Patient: sex M, age 47
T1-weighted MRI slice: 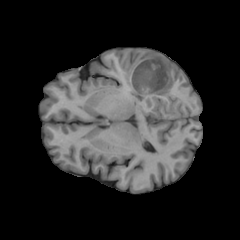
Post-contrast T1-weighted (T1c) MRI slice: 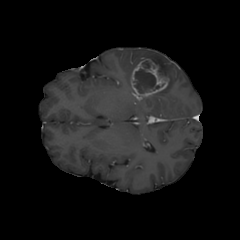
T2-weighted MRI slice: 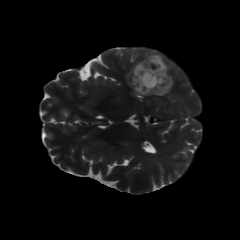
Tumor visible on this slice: yes
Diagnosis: Glioblastoma, IDH-wildtype
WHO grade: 4